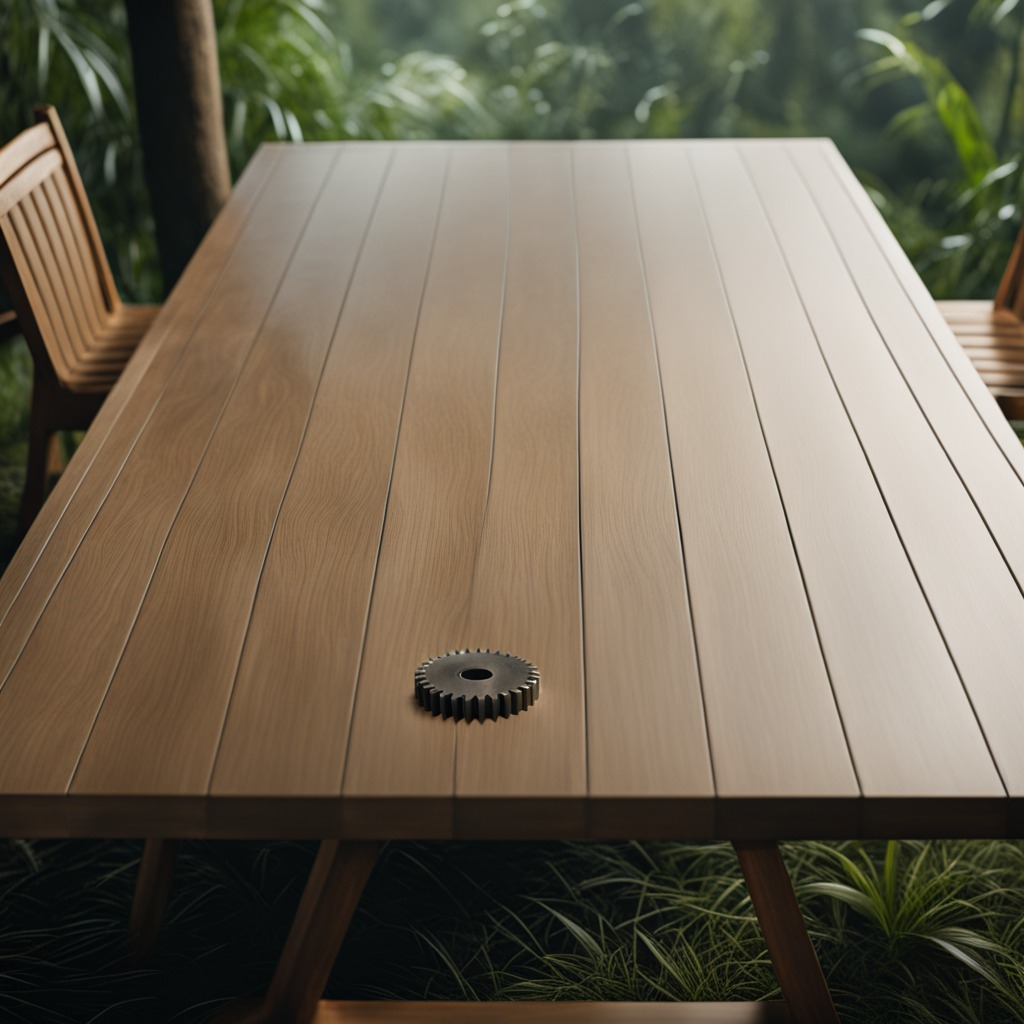
A steel gear with teeth is lying on the wooden table inside a jungle field workshop tent.